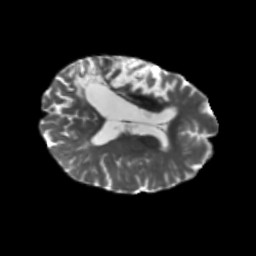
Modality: T2w
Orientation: axial
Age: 69
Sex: female
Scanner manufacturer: siemens
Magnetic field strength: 3 T
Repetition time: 5.47 s
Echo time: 0.0854 s